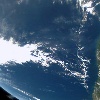
Label: water